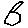
Label: hexagon